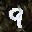
Label: 9